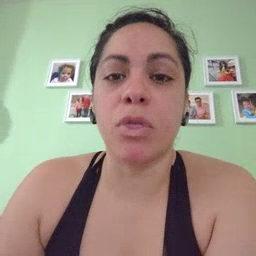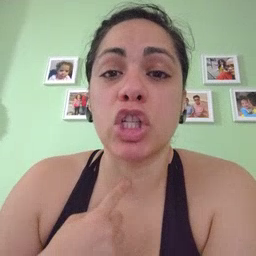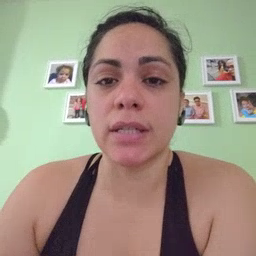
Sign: thirsty